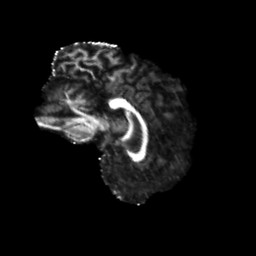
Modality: FA
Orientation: sagittal
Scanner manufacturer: siemens
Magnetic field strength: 3 T
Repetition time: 4 s
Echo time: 0.0594 s